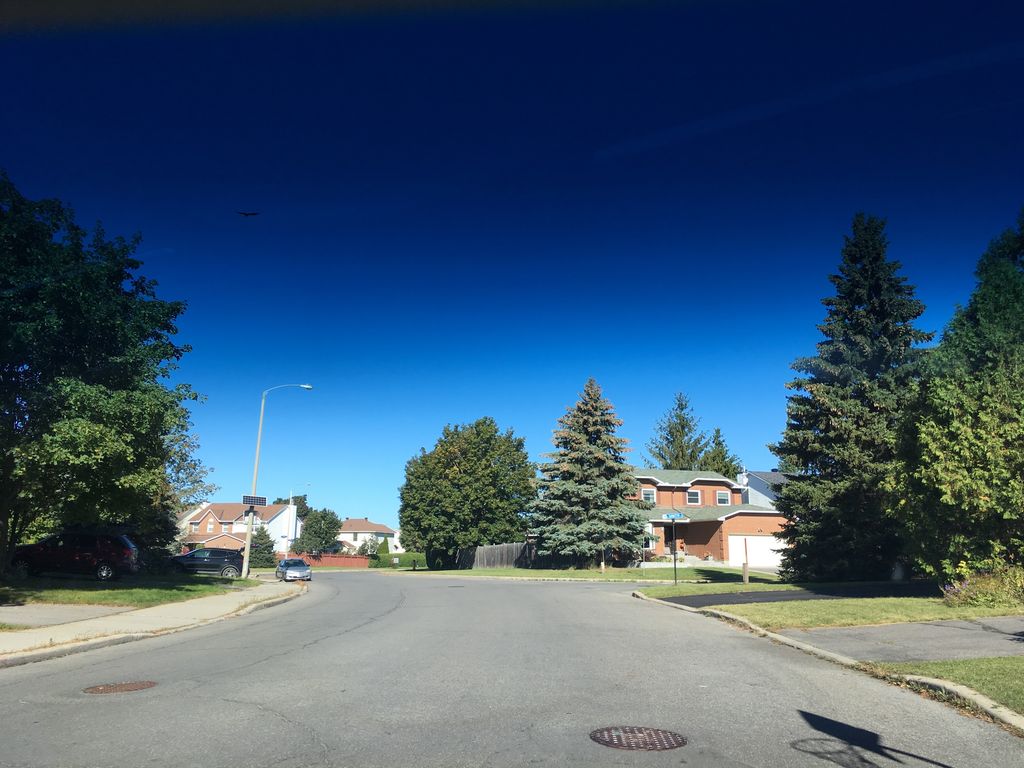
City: ottawa-gatineau